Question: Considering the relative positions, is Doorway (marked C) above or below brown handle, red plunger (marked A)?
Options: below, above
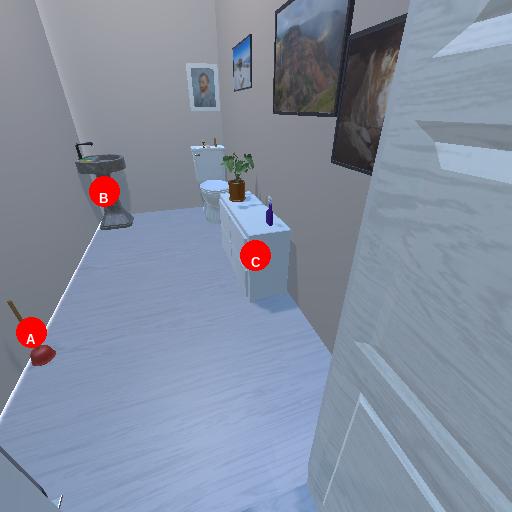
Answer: below